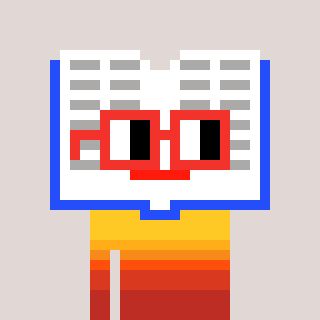
a pixel art character with square red glasses, a dictionary-shaped head and a blue-colored body on a warm background